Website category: sports
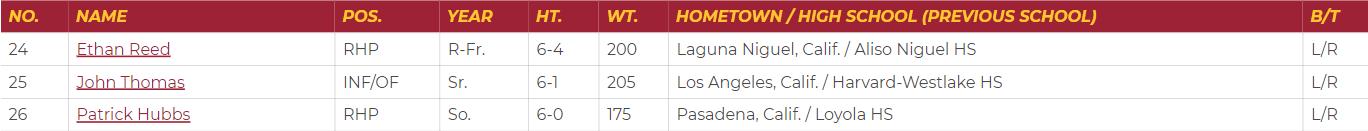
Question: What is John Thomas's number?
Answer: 25

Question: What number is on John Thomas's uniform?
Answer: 25

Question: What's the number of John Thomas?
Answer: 25

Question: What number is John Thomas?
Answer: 25

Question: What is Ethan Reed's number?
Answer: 24

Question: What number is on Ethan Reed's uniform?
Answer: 24

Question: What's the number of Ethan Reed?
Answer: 24

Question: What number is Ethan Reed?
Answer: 24

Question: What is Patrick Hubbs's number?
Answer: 26

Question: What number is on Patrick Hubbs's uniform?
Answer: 26

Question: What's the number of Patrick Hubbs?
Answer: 26

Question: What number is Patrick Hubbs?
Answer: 26

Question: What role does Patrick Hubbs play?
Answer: RHP

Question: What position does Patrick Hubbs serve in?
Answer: RHP

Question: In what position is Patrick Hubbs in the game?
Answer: RHP

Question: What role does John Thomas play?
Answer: INF/OF

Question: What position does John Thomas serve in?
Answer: INF/OF

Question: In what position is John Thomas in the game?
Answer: INF/OF

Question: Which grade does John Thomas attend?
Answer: Sr.

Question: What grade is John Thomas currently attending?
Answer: Sr.

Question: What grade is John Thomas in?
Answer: Sr.

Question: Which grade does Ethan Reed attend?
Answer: R-Fr.

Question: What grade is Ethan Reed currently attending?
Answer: R-Fr.

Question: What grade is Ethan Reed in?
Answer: R-Fr.

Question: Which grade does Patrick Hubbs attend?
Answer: So.

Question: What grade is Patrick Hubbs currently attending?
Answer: So.

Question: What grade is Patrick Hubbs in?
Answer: So.

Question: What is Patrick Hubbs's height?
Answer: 6-0

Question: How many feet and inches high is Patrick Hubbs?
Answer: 6-0

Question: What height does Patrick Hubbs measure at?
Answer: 6-0

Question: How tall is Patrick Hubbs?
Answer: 6-0

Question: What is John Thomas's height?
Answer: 6-1

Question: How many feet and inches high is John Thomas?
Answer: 6-1

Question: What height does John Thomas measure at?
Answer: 6-1

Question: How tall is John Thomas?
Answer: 6-1

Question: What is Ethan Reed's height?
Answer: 6-4

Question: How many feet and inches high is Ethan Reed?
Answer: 6-4

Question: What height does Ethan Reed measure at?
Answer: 6-4

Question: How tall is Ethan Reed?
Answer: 6-4

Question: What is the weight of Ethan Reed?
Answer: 200

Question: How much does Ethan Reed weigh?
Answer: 200

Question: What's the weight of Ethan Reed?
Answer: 200

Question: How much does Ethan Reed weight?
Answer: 200

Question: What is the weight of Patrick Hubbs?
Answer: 175

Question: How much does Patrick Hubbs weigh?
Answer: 175

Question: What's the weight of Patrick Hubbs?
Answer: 175

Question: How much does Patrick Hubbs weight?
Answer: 175

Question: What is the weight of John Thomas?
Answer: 205

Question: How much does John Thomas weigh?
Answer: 205

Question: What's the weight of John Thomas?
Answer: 205

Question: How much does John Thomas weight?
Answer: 205

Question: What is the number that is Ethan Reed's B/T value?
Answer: L/R

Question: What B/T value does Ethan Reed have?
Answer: L/R

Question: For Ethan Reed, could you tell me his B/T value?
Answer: L/R

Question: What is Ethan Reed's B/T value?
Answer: L/R

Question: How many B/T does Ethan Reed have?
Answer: L/R

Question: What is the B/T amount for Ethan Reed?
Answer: L/R

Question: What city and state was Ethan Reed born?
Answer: Laguna Niguel, Calif.

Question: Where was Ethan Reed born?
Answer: Laguna Niguel, Calif.

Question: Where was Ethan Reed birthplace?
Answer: Laguna Niguel, Calif.

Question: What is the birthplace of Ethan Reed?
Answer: Laguna Niguel, Calif.

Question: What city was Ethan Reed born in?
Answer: Laguna Niguel, Calif.

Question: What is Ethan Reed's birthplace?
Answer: Laguna Niguel, Calif.

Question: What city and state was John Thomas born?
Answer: Los Angeles, Calif.